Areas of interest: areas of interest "Park Square"
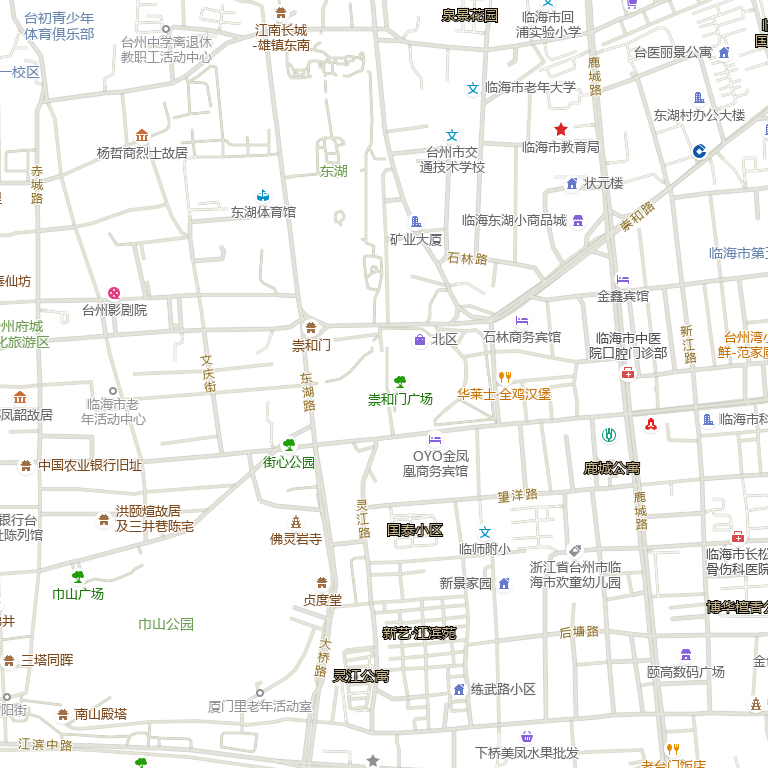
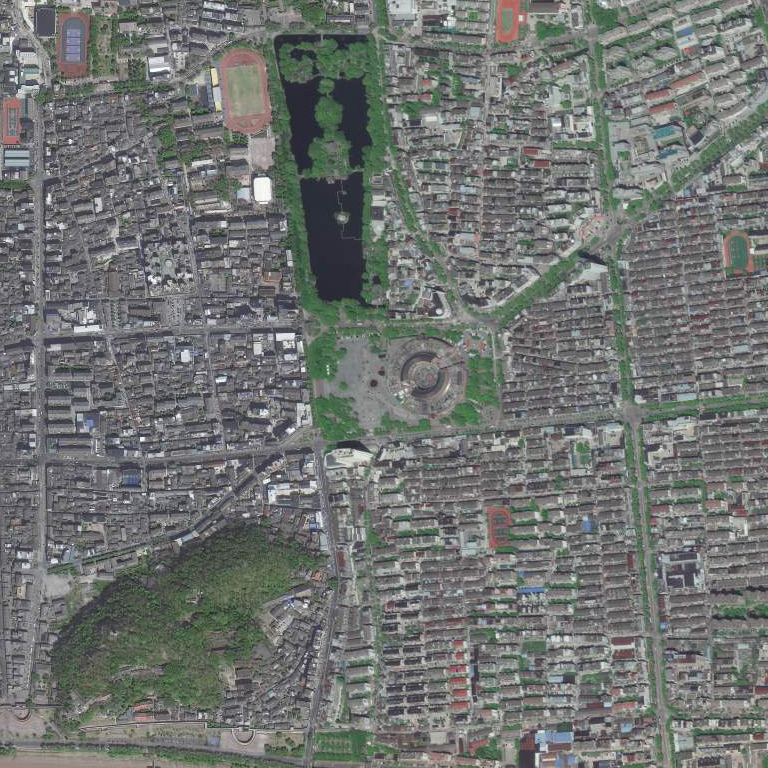